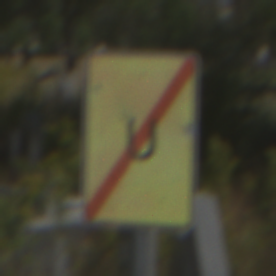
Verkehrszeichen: EndeUmleitung
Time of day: Midday
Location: Outdoor (Special)
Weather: PartlyCloudy
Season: NotSpecified
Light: Natural